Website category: jobs
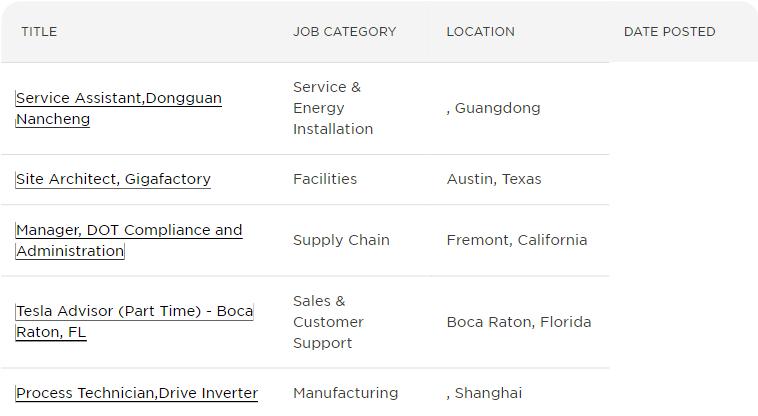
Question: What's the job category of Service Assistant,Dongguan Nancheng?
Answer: Service & Energy Installation

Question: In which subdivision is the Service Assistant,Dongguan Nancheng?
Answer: Service & Energy Installation

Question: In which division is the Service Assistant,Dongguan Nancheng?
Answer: Service & Energy Installation

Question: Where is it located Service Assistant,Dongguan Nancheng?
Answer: Service & Energy Installation

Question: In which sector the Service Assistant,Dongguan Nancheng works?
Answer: Service & Energy Installation

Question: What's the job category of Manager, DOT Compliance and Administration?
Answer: Supply Chain

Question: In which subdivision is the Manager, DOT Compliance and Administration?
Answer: Supply Chain

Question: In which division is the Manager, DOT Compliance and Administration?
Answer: Supply Chain

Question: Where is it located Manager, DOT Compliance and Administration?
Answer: Supply Chain

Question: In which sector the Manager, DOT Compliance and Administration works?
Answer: Supply Chain

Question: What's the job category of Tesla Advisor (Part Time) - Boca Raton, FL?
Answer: Sales & Customer Support

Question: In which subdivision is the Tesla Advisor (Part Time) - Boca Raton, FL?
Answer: Sales & Customer Support

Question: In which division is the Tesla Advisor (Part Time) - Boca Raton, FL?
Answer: Sales & Customer Support

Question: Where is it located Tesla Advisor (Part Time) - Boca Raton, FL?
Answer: Sales & Customer Support

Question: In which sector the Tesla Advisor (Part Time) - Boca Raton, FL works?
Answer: Sales & Customer Support

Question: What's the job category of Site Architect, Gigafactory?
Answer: Facilities

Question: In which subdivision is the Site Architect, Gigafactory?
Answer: Facilities

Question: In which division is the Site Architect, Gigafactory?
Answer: Facilities

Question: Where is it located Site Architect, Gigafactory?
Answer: Facilities

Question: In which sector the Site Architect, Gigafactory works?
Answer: Facilities

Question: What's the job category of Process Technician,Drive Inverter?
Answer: Manufacturing

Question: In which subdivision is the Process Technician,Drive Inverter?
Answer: Manufacturing

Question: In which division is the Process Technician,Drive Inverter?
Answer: Manufacturing

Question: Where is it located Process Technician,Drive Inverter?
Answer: Manufacturing

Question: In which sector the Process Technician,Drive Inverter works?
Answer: Manufacturing

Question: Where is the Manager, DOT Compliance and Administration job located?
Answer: Fremont, California

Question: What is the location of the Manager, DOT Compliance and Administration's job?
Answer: Fremont, California

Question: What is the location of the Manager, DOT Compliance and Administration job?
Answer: Fremont, California

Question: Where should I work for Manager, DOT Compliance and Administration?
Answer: Fremont, California

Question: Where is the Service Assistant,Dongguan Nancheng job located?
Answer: , Guangdong

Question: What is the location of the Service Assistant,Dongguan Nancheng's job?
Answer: , Guangdong

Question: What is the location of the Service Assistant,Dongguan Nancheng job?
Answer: , Guangdong

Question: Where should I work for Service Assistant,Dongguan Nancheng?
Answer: , Guangdong

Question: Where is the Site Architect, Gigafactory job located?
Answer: Austin, Texas

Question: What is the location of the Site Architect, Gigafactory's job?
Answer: Austin, Texas

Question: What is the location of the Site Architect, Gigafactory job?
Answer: Austin, Texas

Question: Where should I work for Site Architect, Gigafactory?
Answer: Austin, Texas

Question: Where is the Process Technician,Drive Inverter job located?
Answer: , Shanghai

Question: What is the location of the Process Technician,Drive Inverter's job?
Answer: , Shanghai

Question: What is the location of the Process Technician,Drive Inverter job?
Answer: , Shanghai

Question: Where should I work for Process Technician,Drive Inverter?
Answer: , Shanghai

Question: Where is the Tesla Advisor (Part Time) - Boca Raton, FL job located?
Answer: Boca Raton, Florida

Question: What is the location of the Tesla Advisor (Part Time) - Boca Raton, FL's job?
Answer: Boca Raton, Florida

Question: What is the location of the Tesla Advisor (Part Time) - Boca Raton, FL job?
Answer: Boca Raton, Florida

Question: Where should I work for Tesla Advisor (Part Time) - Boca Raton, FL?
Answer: Boca Raton, Florida

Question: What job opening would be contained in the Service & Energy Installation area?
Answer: Service Assistant,Dongguan Nancheng

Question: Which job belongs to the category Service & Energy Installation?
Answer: Service Assistant,Dongguan Nancheng

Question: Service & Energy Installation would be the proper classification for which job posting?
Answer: Service Assistant,Dongguan Nancheng

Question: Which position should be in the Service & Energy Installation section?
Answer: Service Assistant,Dongguan Nancheng

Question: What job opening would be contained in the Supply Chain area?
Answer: Manager, DOT Compliance and Administration

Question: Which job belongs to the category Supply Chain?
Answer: Manager, DOT Compliance and Administration

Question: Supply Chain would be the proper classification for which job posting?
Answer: Manager, DOT Compliance and Administration

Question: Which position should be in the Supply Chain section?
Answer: Manager, DOT Compliance and Administration

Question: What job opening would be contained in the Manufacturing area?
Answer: Process Technician,Drive Inverter

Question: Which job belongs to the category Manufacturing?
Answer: Process Technician,Drive Inverter

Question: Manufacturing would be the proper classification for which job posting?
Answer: Process Technician,Drive Inverter

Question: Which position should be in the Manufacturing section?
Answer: Process Technician,Drive Inverter

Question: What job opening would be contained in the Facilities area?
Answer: Site Architect, Gigafactory

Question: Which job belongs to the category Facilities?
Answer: Site Architect, Gigafactory

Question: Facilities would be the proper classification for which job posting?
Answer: Site Architect, Gigafactory

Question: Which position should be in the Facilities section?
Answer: Site Architect, Gigafactory

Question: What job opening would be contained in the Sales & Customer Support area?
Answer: Tesla Advisor (Part Time) - Boca Raton, FL

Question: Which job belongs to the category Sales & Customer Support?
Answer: Tesla Advisor (Part Time) - Boca Raton, FL

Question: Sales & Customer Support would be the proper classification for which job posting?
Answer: Tesla Advisor (Part Time) - Boca Raton, FL